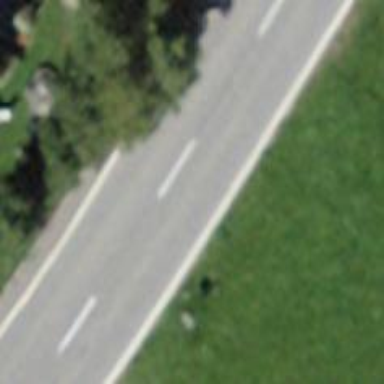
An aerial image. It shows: Secondary road with asphalt surface.